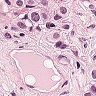
Metastatic tissue present: yes